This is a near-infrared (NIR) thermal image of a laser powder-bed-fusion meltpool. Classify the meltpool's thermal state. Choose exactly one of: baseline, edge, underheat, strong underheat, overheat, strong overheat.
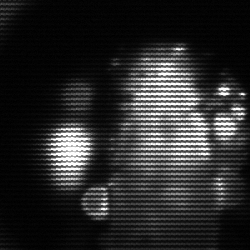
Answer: strong underheat